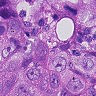
Metastatic tissue present: yes